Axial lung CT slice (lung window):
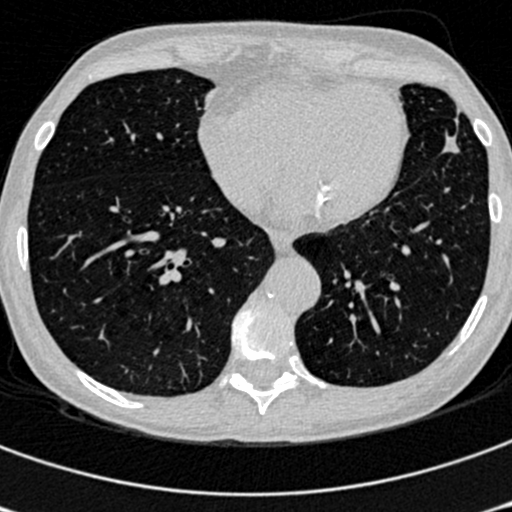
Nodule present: no